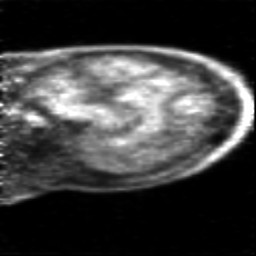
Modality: PET
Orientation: sagittal
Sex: female
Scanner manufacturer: siemens